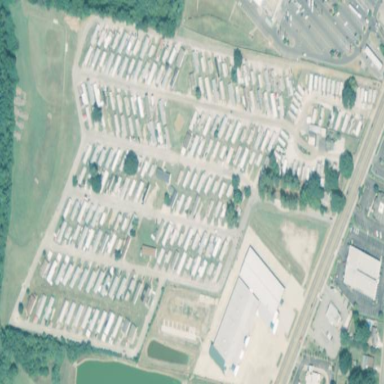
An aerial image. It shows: Residential area known as trailer park.